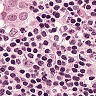
Metastatic tissue present: yes